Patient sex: M
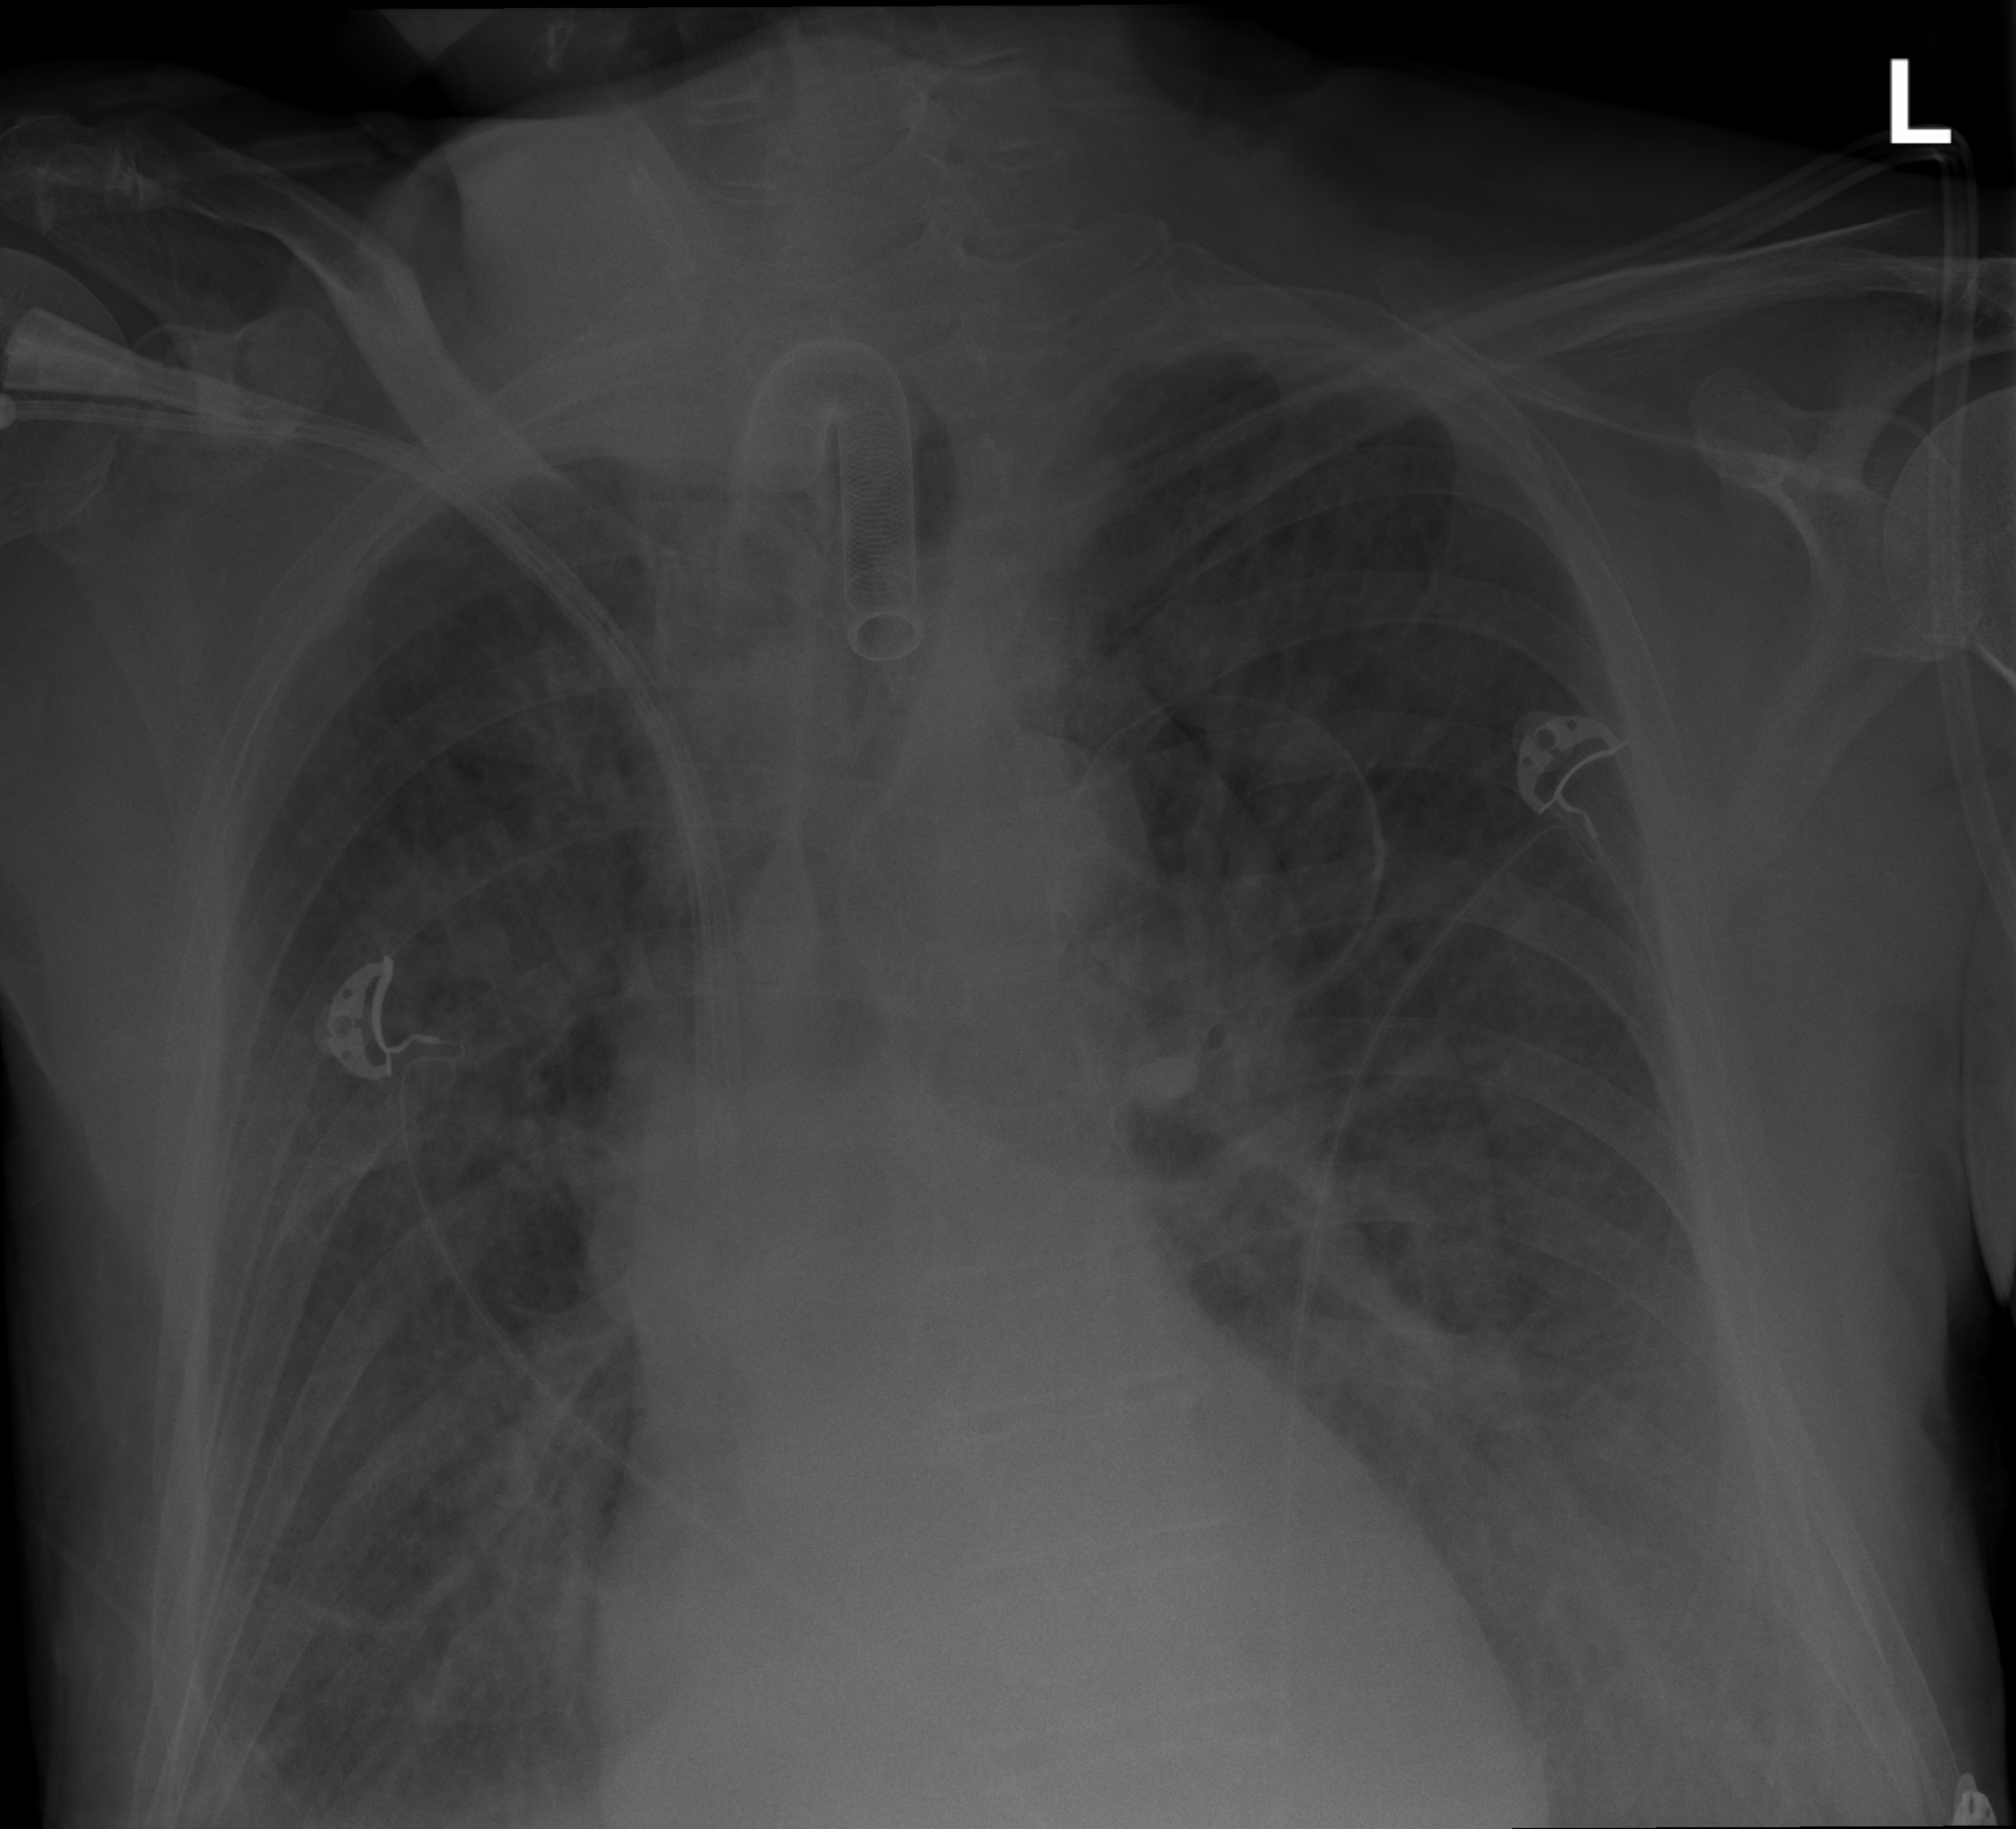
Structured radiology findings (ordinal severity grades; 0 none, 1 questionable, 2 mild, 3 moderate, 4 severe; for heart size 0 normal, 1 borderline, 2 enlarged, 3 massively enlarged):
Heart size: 0
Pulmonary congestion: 2
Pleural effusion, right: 1
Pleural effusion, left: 2
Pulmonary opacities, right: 3
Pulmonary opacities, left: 2
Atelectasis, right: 2
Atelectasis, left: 2